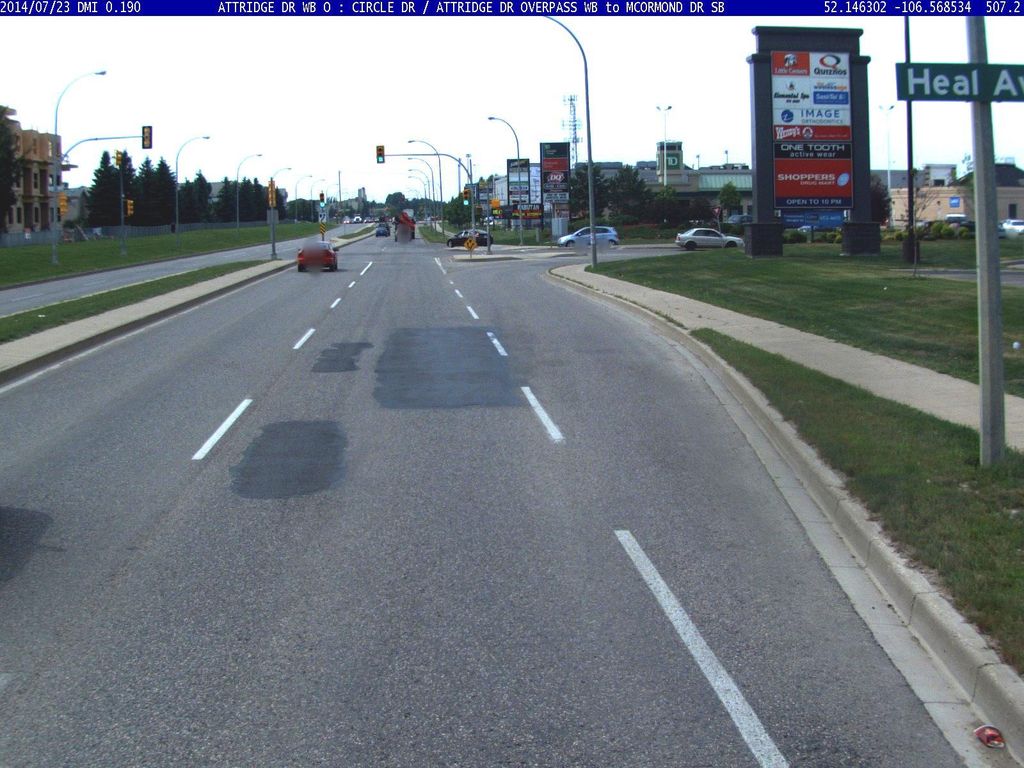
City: saskatoon